Interaction volume radius: 5 \u00c5
Interaction volume height: 15 \u00c5
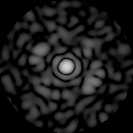
Disorder parameter: 0.8474